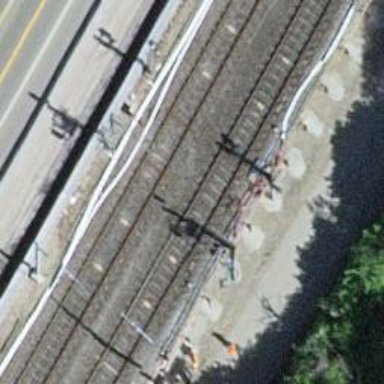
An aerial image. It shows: Railway signal.